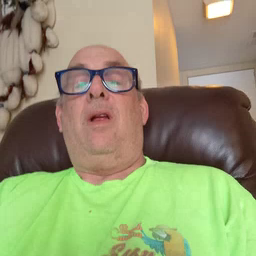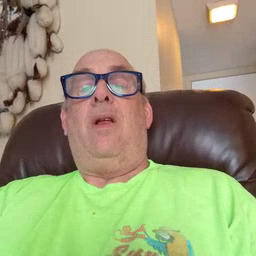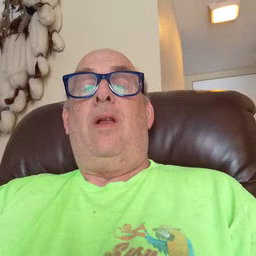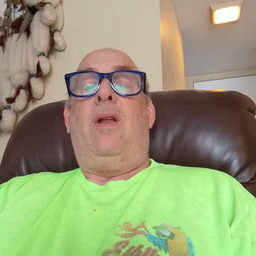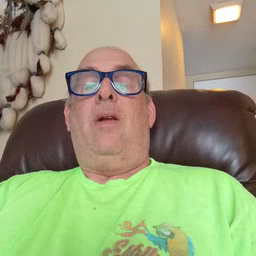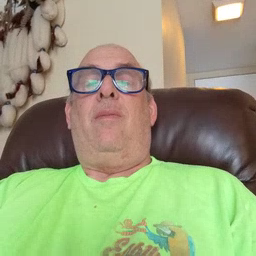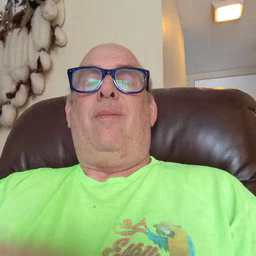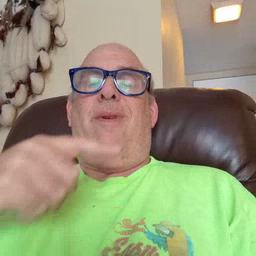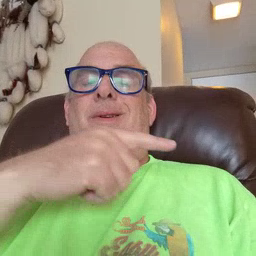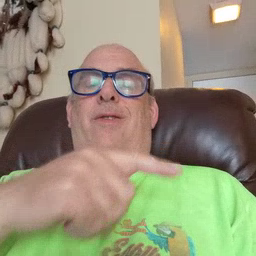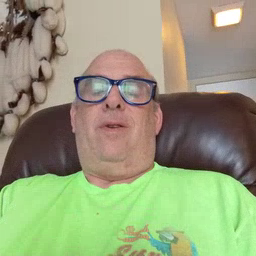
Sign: hesheit